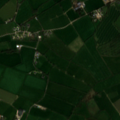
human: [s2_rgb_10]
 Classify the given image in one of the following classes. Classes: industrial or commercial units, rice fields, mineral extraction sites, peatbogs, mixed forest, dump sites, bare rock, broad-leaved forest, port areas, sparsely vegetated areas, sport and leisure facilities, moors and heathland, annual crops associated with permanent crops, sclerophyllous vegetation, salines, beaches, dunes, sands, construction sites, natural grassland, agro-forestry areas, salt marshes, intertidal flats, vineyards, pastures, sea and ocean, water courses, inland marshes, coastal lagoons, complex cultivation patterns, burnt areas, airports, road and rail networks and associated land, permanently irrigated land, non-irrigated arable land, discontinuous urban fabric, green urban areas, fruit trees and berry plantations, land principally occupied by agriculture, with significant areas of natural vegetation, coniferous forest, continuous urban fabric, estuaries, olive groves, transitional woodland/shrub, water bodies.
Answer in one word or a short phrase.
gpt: non-irrigated arable land, pastures